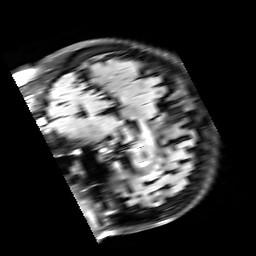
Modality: FLAIR
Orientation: sagittal
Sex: female
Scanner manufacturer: siemens
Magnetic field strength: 3 T
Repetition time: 10 s
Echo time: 0.09 s